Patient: sex M, age 75
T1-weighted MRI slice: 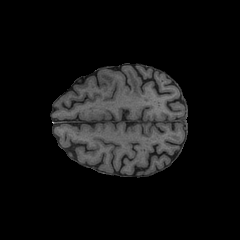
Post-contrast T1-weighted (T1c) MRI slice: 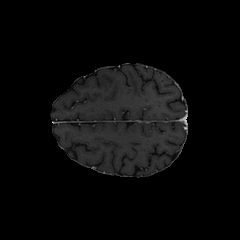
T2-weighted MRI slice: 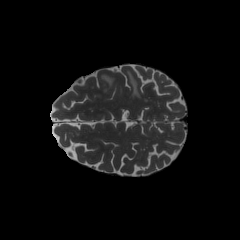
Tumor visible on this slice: yes
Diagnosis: Glioblastoma, IDH-wildtype
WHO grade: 4